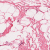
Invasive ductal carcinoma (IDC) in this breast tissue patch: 0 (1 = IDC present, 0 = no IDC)